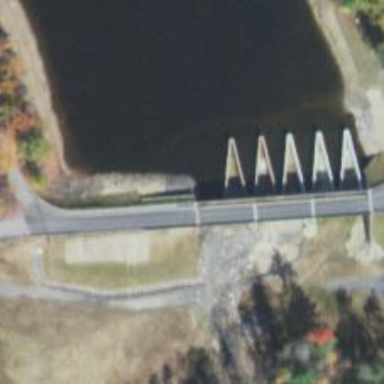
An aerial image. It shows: Dam across waterway.